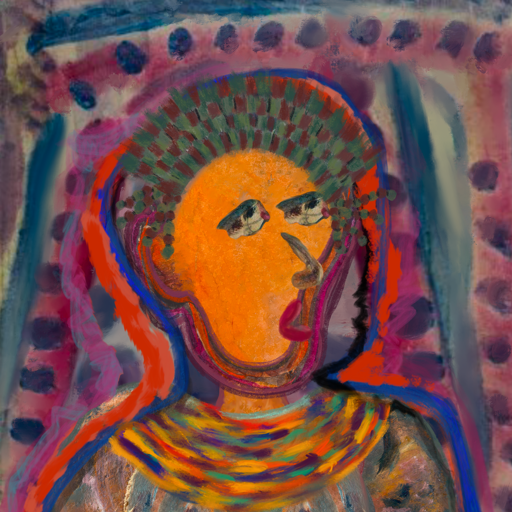
Background: HillGirl, Head And Neck Side: Hypocrite_w_Hair, Face Side: Pipe, Bust: Boggyland, Hair Side: Experience, Head Accessory: After_Raid_Crown, Second Necklace: An_Impression_2, Necklace: Blank, Baby: Blank